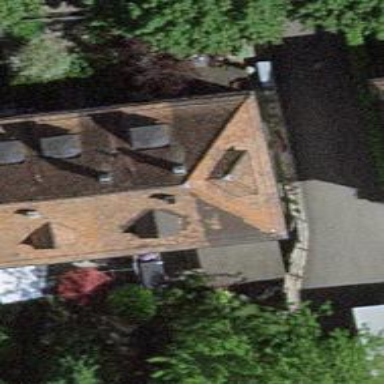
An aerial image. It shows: Terrace building.